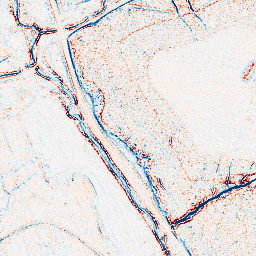
Category: edge_preserving
Decomposition family: anisotropic_diffusion
Decomposition parameters: iterations: 10
kappa: 100
gamma: 0.05
Upsampling method: bspline
Upsampling parameters: scale: 2
Upsampling scale: 2